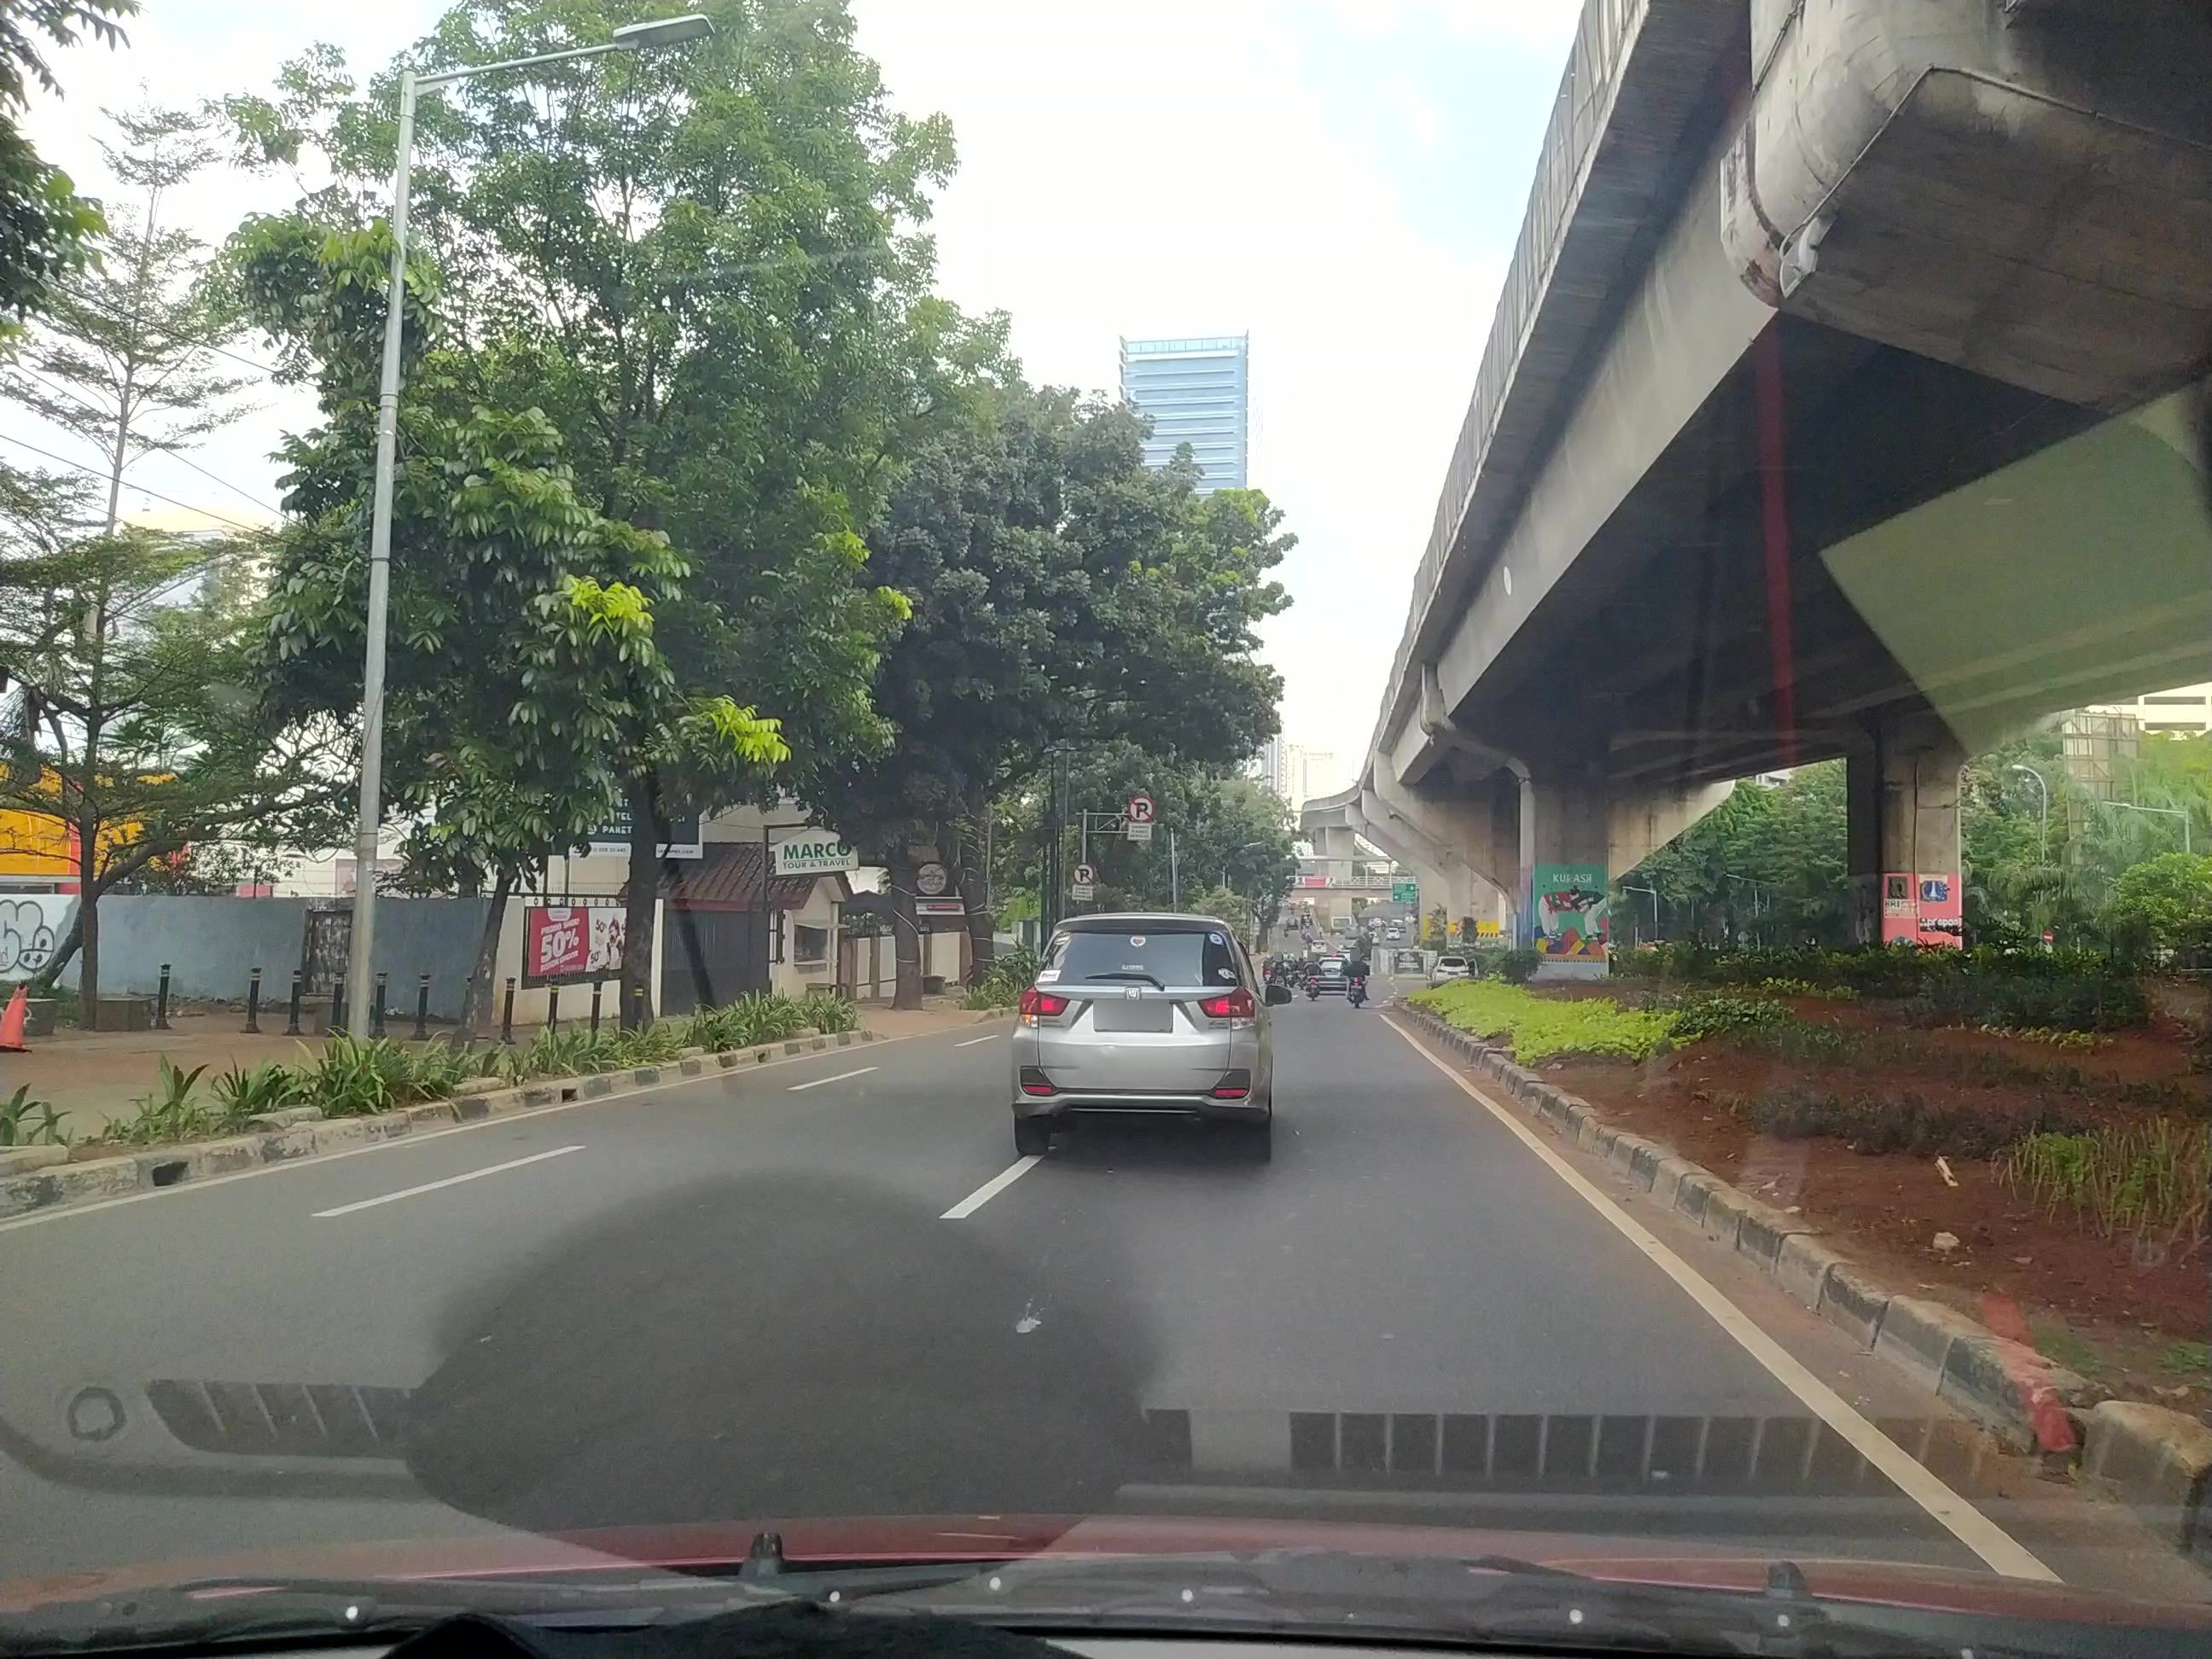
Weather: cloudy
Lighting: day
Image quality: good
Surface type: driving surface
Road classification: primary
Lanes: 2, 4
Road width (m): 8
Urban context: urban centre
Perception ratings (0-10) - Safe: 2.61, Lively: 8.09, Beautiful: 3.29, Boring: 1.65, Depressing: 1.57, Wealthy: 3.34